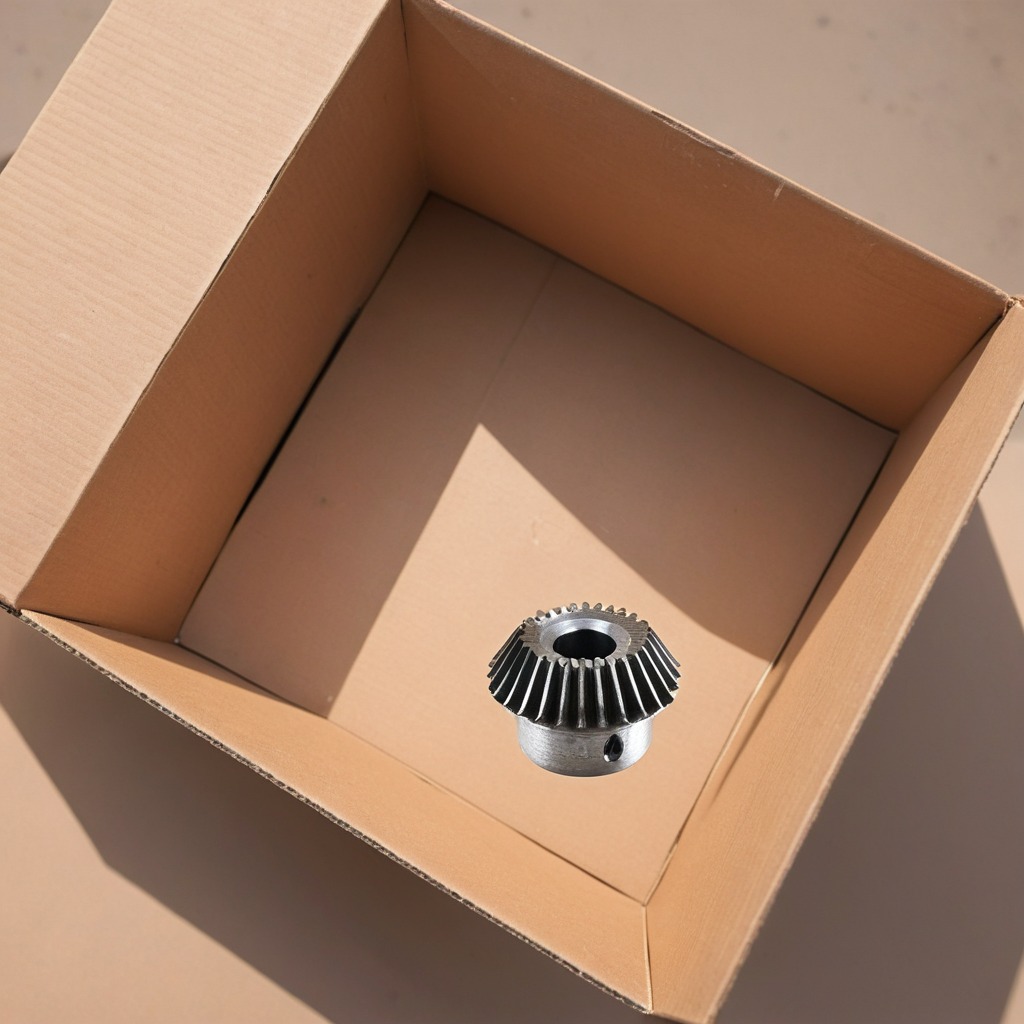
A steel gear with teeth is lying on the cardboard box surface.